Brain MRI, t1w sequence, axial 2D slice.
Patient: age 33, sex F, weight 78 kg, height 1.78 m
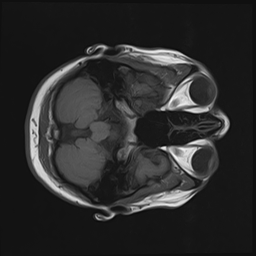